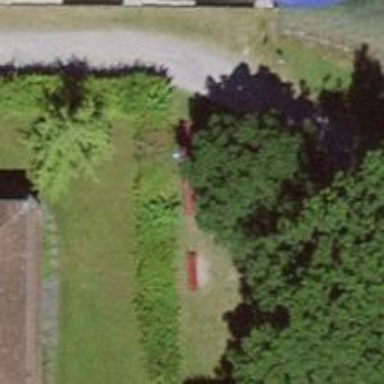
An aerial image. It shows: Red bench.